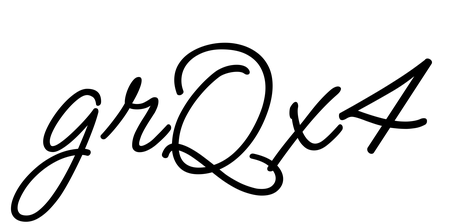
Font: MeowScript-Regular